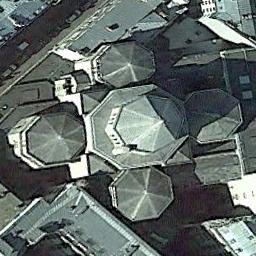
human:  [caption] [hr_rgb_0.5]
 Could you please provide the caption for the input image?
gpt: There is a church with five gray circular roofs .

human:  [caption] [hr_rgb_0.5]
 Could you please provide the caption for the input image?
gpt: A church with a black roof with five gray towers .

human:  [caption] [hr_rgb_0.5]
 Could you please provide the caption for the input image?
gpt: This is a church with many thick trees around it .

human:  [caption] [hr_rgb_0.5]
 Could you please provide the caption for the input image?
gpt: The church with five octagon towers is surrounded by other buildings .

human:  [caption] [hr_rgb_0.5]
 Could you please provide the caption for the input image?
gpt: There are many buildings near the church .